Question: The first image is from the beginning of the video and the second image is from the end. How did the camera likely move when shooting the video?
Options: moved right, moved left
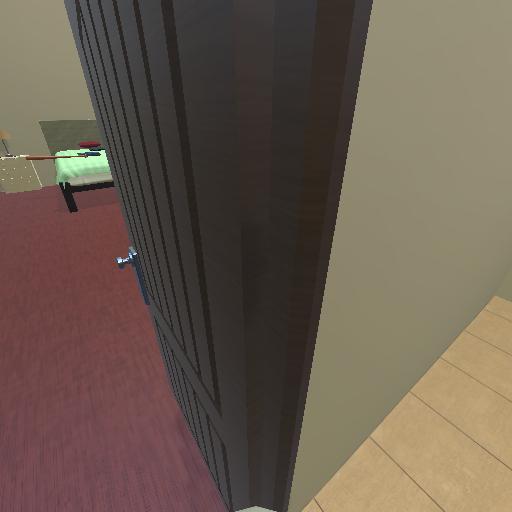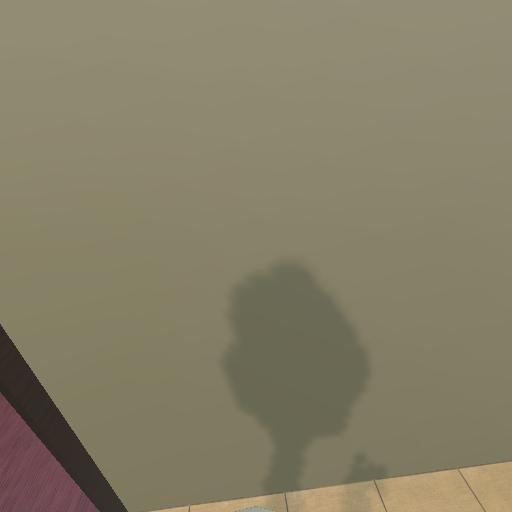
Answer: moved right